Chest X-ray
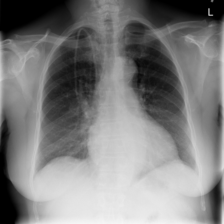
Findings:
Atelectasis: negative
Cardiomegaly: positive
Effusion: negative
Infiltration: negative
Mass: negative
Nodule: negative
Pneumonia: negative
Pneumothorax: negative
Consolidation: negative
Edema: negative
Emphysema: negative
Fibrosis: negative
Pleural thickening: negative
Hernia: negative